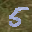
Label: 5